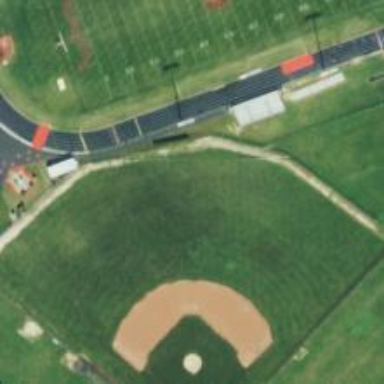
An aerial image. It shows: Baseball pitch for leisure land activities.